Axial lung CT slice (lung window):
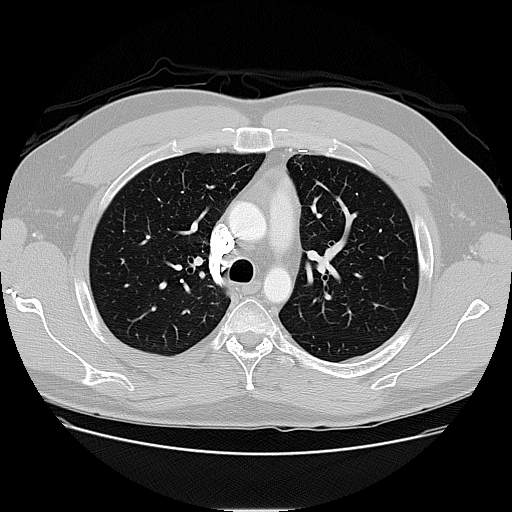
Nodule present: no